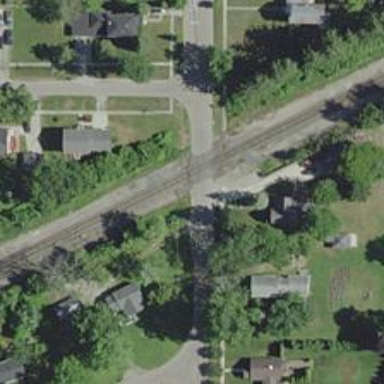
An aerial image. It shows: Level crossing with saltire marking.